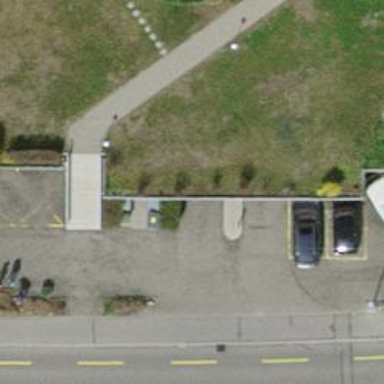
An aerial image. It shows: Parking entrance.